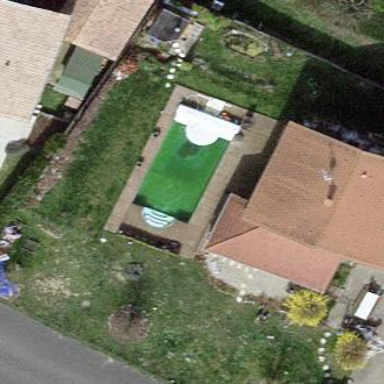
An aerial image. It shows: Outdoor swimming pool in leisure land.